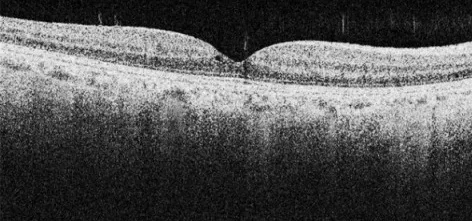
OCT horizontal scan at 12 weeks follow-up, showing normal neuroretinal profile and thickness and complete closure of the TMH.
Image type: ophthalmic_imaging (oct)